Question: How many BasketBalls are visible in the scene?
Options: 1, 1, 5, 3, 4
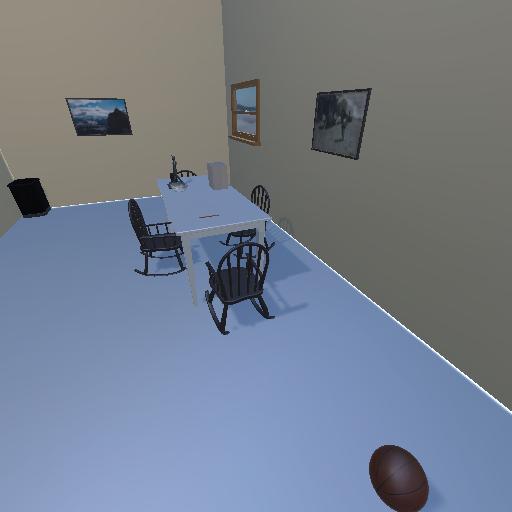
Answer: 1